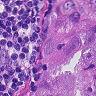
Metastatic tissue present: yes